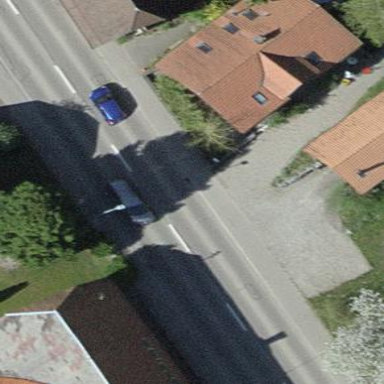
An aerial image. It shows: Residential building.